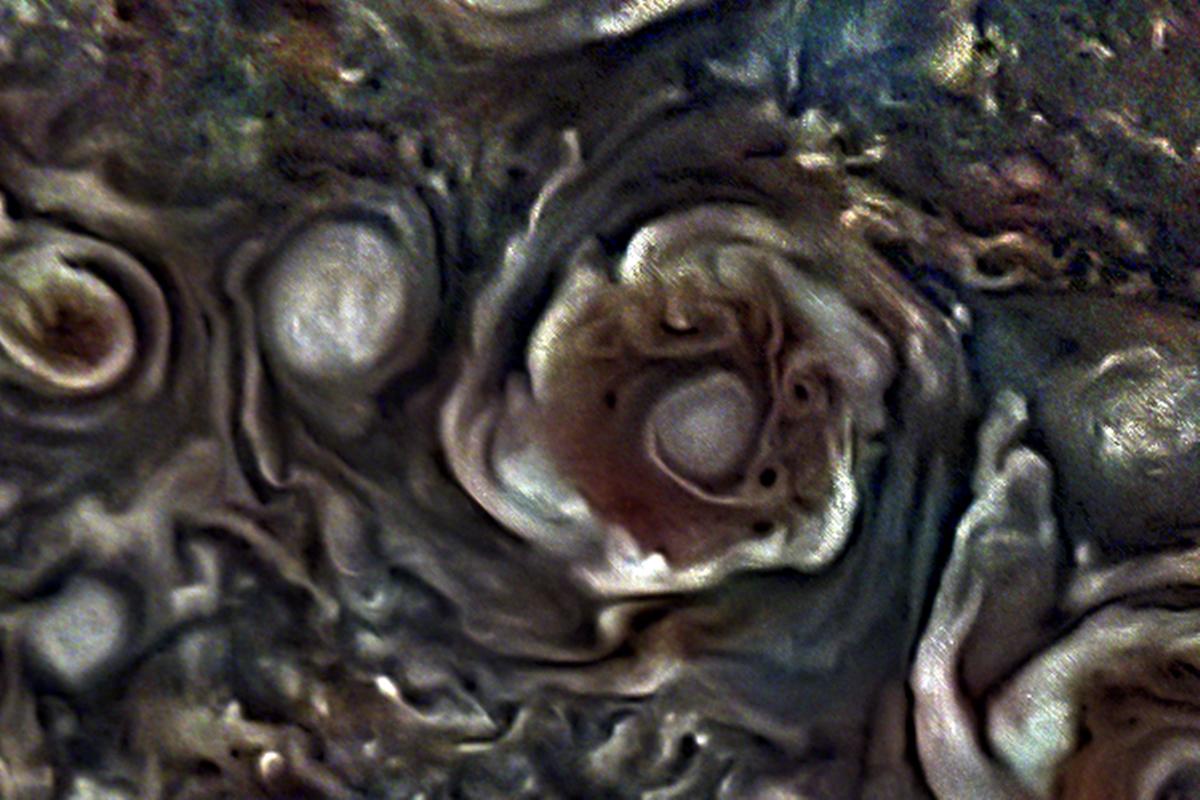
A Jupiter Circumpolar Cyclone Juno, Jupiter